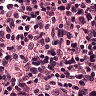
Metastatic tissue present: no